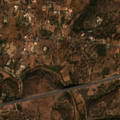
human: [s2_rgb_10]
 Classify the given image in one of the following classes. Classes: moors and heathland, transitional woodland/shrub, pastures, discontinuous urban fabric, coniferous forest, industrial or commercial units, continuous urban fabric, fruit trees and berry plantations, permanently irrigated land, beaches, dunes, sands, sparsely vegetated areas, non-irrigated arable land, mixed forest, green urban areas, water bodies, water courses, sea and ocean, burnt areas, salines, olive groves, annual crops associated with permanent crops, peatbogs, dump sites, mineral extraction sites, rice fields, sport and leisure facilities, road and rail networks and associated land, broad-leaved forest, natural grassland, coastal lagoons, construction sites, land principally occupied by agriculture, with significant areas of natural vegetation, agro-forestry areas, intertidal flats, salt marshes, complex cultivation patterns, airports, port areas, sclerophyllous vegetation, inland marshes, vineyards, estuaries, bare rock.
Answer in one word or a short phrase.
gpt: annual crops associated with permanent crops, transitional woodland/shrub